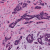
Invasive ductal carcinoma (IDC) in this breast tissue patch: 1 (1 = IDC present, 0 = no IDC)